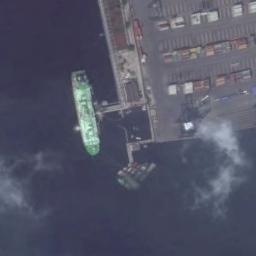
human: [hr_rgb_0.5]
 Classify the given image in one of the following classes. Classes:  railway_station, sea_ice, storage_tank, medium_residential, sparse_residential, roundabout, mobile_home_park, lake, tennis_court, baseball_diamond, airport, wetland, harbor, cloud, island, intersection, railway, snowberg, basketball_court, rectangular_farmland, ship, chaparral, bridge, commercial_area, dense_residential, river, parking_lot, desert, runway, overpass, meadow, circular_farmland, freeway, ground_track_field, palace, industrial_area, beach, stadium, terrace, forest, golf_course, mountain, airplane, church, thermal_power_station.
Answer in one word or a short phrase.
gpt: ship